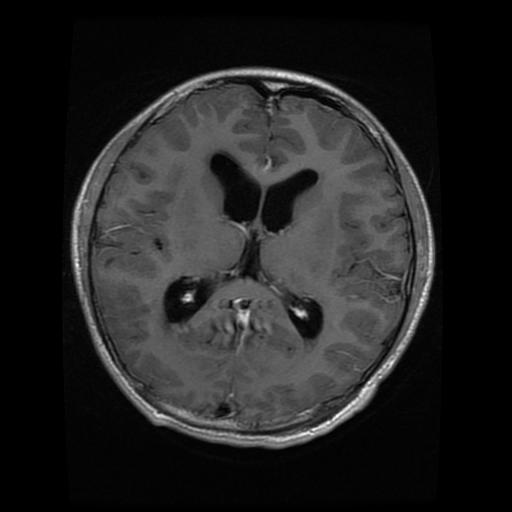
Label: glioma